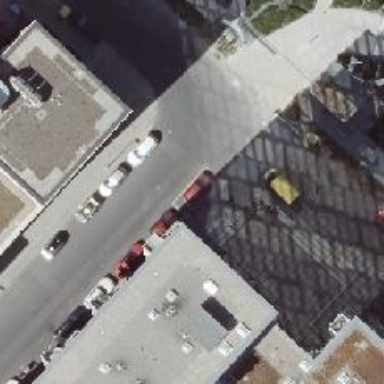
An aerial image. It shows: Parking lane for vehicles.